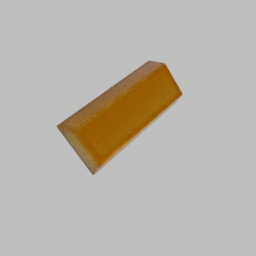
Label: mechanical